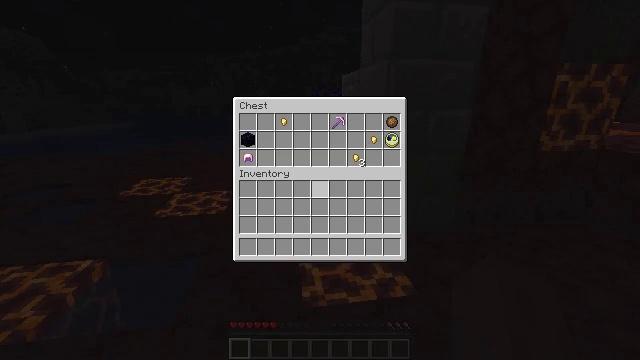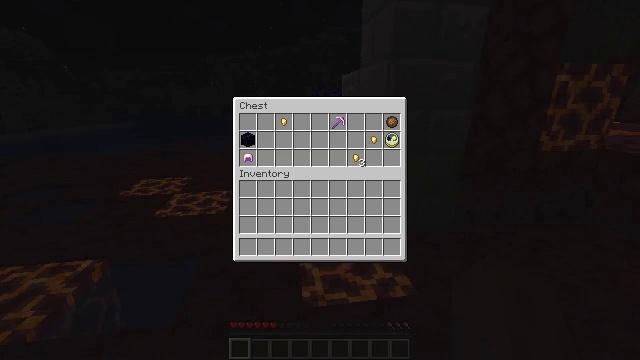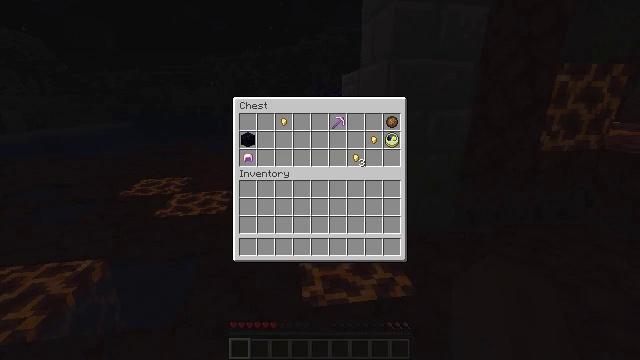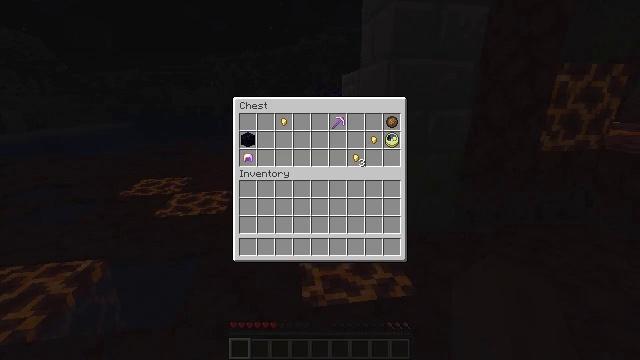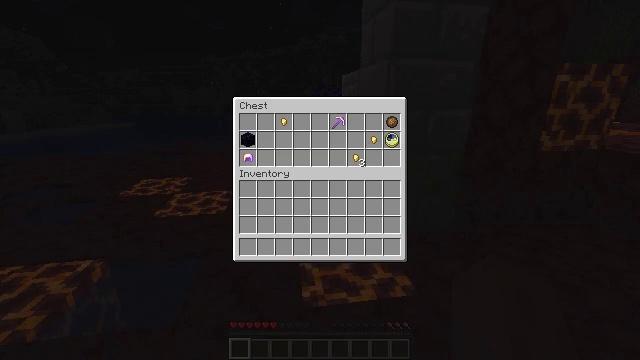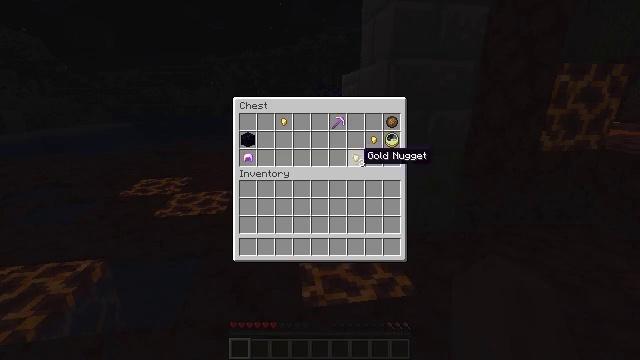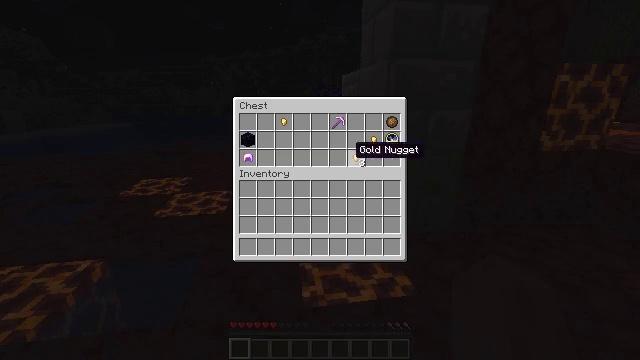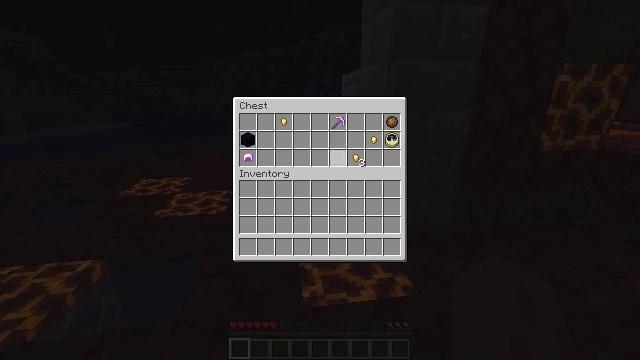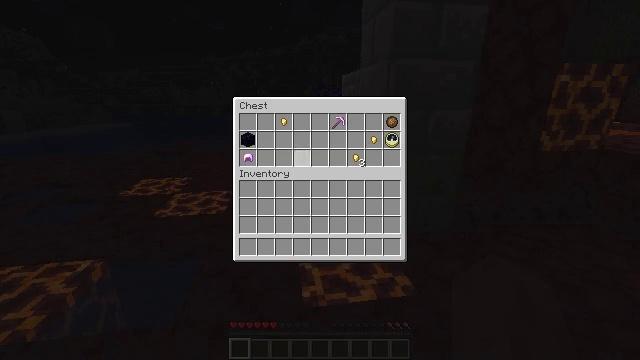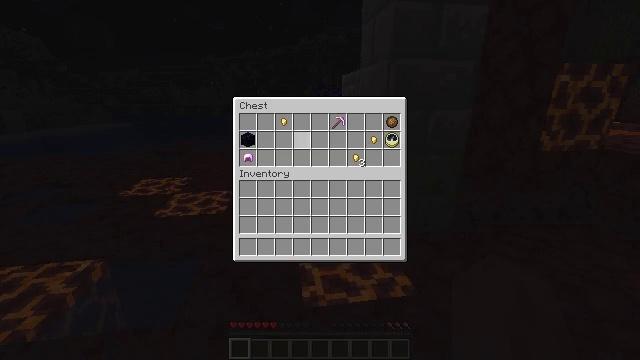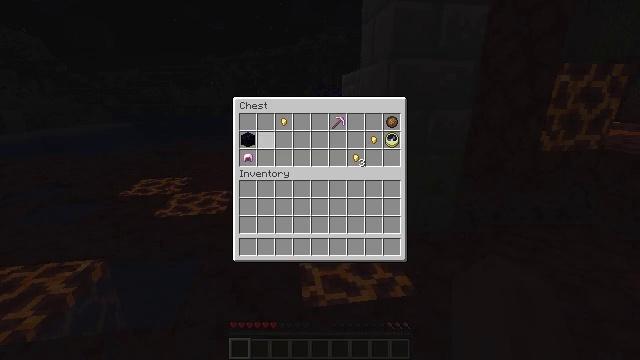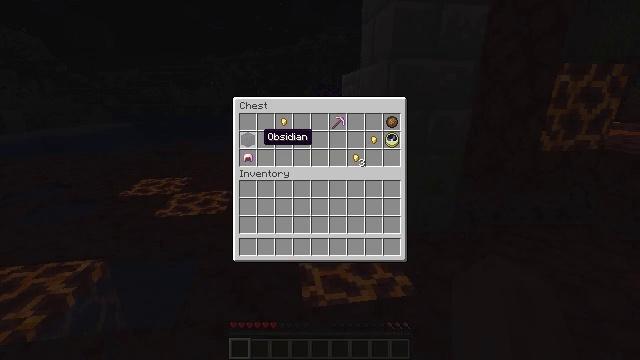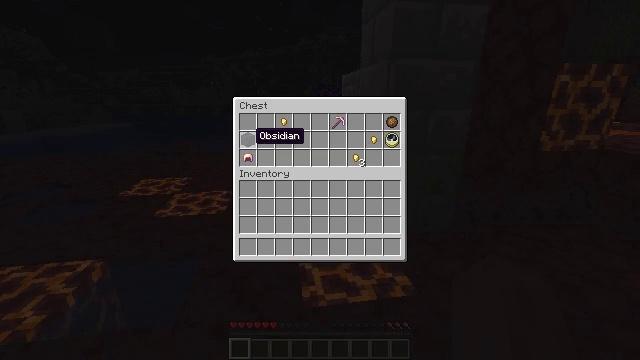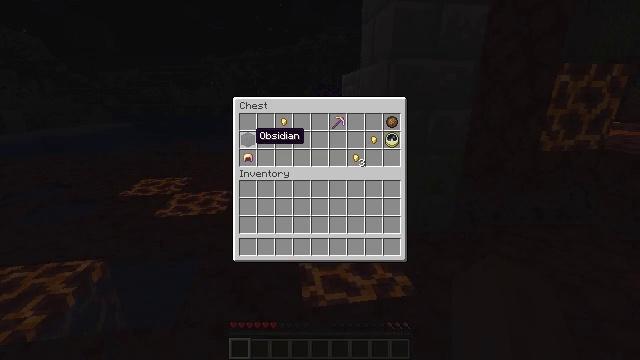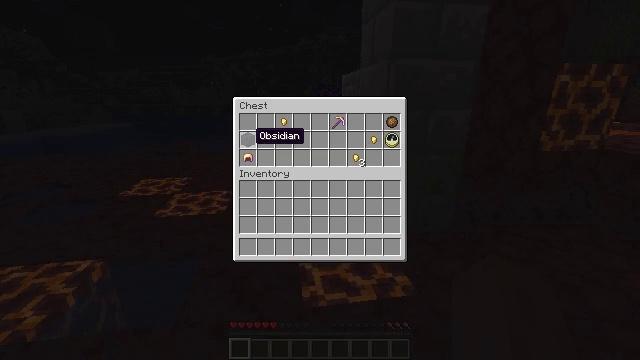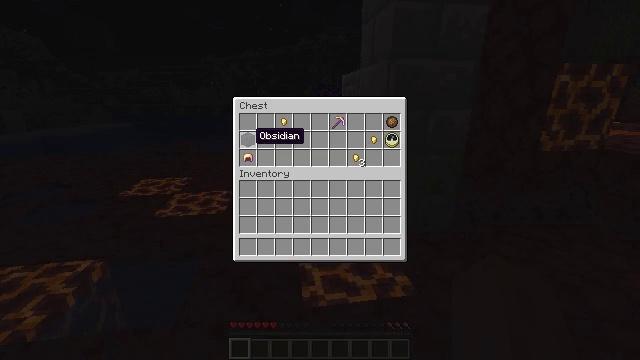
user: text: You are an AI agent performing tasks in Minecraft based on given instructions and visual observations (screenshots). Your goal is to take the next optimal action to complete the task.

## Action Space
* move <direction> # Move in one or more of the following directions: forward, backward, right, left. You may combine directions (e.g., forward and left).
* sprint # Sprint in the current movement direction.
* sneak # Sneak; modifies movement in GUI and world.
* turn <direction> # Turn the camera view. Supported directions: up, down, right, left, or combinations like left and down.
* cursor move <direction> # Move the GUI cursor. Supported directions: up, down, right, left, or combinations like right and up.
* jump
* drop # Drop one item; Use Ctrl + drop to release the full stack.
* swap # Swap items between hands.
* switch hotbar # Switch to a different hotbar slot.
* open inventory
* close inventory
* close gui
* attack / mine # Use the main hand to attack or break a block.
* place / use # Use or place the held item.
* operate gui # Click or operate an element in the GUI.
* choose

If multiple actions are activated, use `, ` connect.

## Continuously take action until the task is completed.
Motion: motion action
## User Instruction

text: Gather grass block for landscaping.
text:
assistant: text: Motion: cursor move right and up
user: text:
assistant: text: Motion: no_op
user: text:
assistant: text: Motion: no_op
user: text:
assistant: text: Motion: no_op
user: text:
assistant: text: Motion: no_op
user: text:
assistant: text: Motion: cursor move left
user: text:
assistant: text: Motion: cursor move left
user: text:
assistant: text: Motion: cursor move left
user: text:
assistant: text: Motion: cursor move left
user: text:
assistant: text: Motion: cursor move left
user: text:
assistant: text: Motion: cursor move left
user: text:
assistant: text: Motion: cursor move left
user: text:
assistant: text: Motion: no_op
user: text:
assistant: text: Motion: no_op
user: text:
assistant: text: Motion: no_op
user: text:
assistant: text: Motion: no_op
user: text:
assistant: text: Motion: no_op
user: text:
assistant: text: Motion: no_op
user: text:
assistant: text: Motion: no_op
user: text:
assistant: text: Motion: no_op
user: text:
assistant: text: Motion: no_op
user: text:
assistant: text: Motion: no_op
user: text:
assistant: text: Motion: no_op
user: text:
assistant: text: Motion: no_op
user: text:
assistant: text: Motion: no_op
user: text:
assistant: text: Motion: no_op
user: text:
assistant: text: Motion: no_op
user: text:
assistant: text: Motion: no_op
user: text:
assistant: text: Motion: no_op
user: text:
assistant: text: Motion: no_op